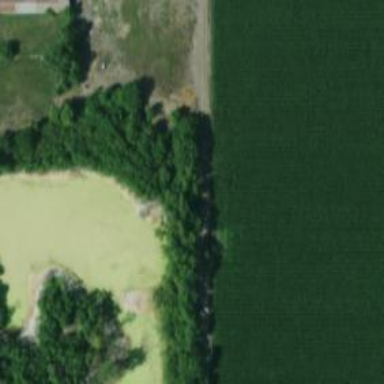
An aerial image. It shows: Pond surrounded by natural water.